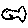
Label: fish